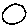
Label: moon